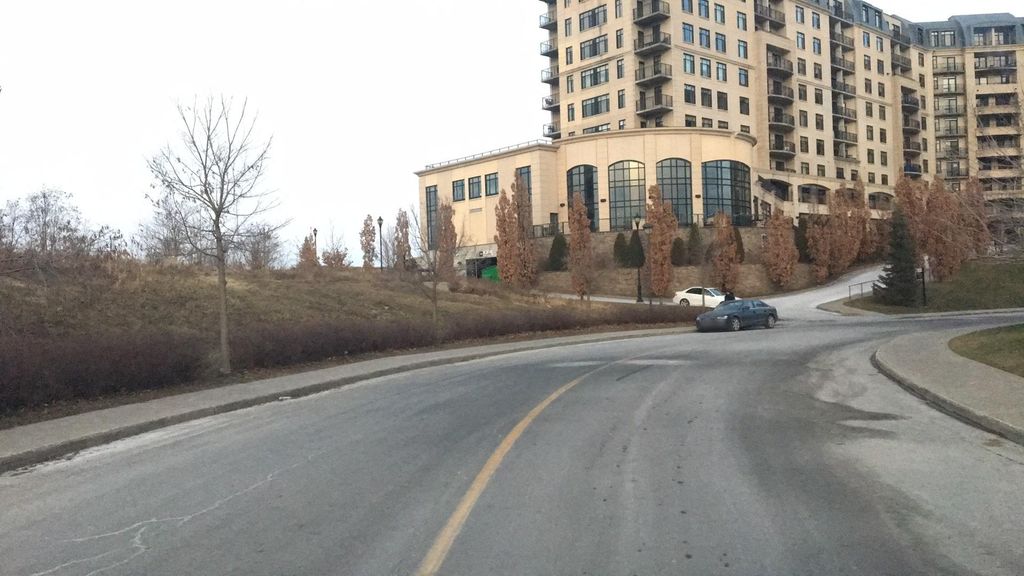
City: montreal